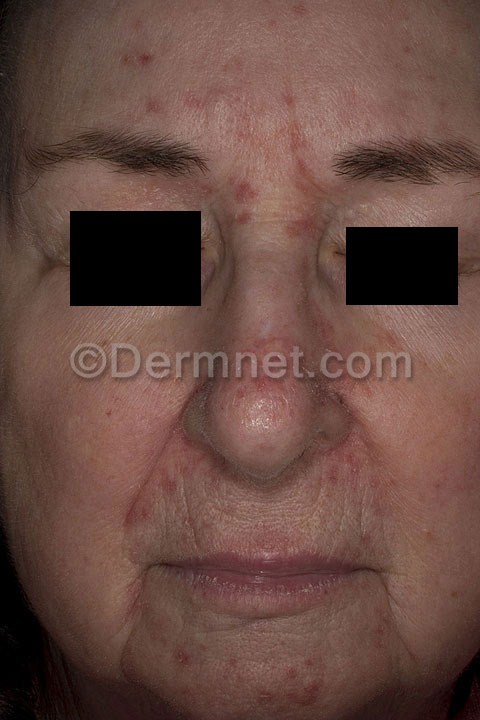
Disease: Psoriasis pictures Lichen Planus and related diseases